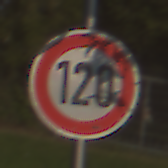
Verkehrszeichen: Geschwindigkeit120
Umgebung: Outdoor, Nature
Tageszeit: MorningAfternoon
Wetter: PartlyCloudy
Licht: Natural
Jahreszeit: NotSpecified
Kontrast: HighContrast